Question: Trying to add an awards system on a public profile page. The awards are echoed from mySQL as images. The thing is, a maximum of 5 awards can be shown, and in the next line there is no space between it and the first line. How can I add it, possibly with '<br>', but if something else is better, it's also welcome!

I tried some '<<<EOD' , but it got too complicated and it didn't work. Tried the naive approach, adding '<br>' after the echo, but obviously it didn't work either. Tried increasing the padding, it also didn't work at all.
'''
<div class="row">
<?php if(is_array($allawards)) { ?>
<p style="padding: 10px">
<?php /* To show the image: */ ?>
<?php foreach($allawards as $award) { ?>
<img src="<?php echo $award->image; ?>"
alt="<?php echo $award->descrip; ?>">&nbsp;
} ?>
</p>
<?php } ?>
<br/>
</div>
'''
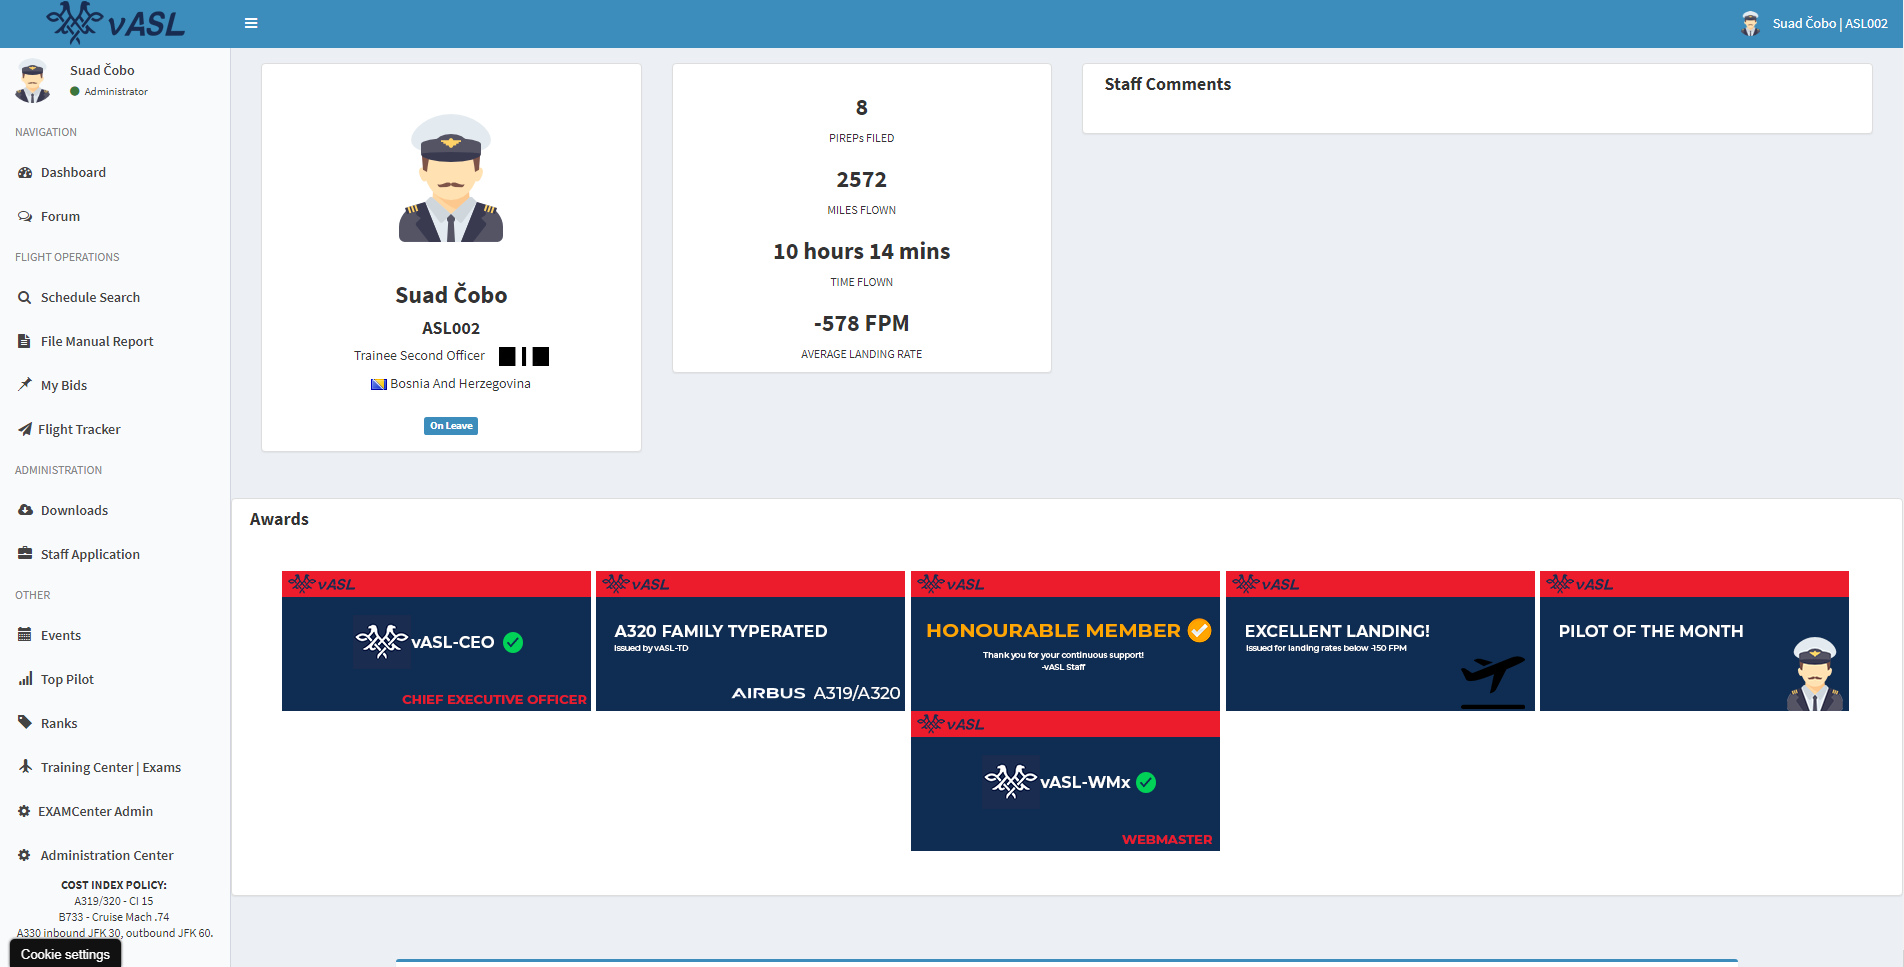
Answer: It's not PHP task, you need to use simple CSS.
Margin-bottom?
'img {margin-bottom: 5px;}'
Margin-top to 6th and others?
'img:nth-child(5) ~ img {margin-top: 5px;}'